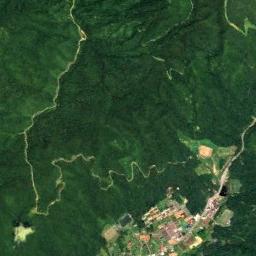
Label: mountain